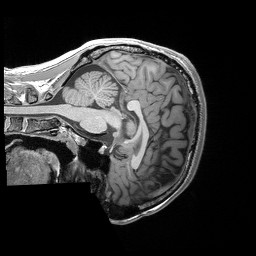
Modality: T1w
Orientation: sagittal
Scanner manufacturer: siemens
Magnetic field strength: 3 T
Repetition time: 2.25 s
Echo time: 0.00306 s